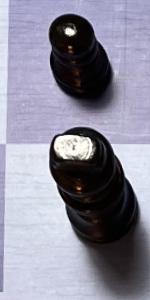
Label: King_Black